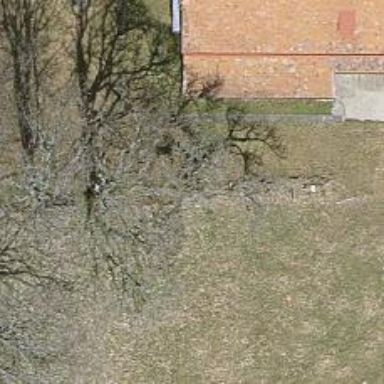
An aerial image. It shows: Beautiful tree in nature.